Chest X-ray:
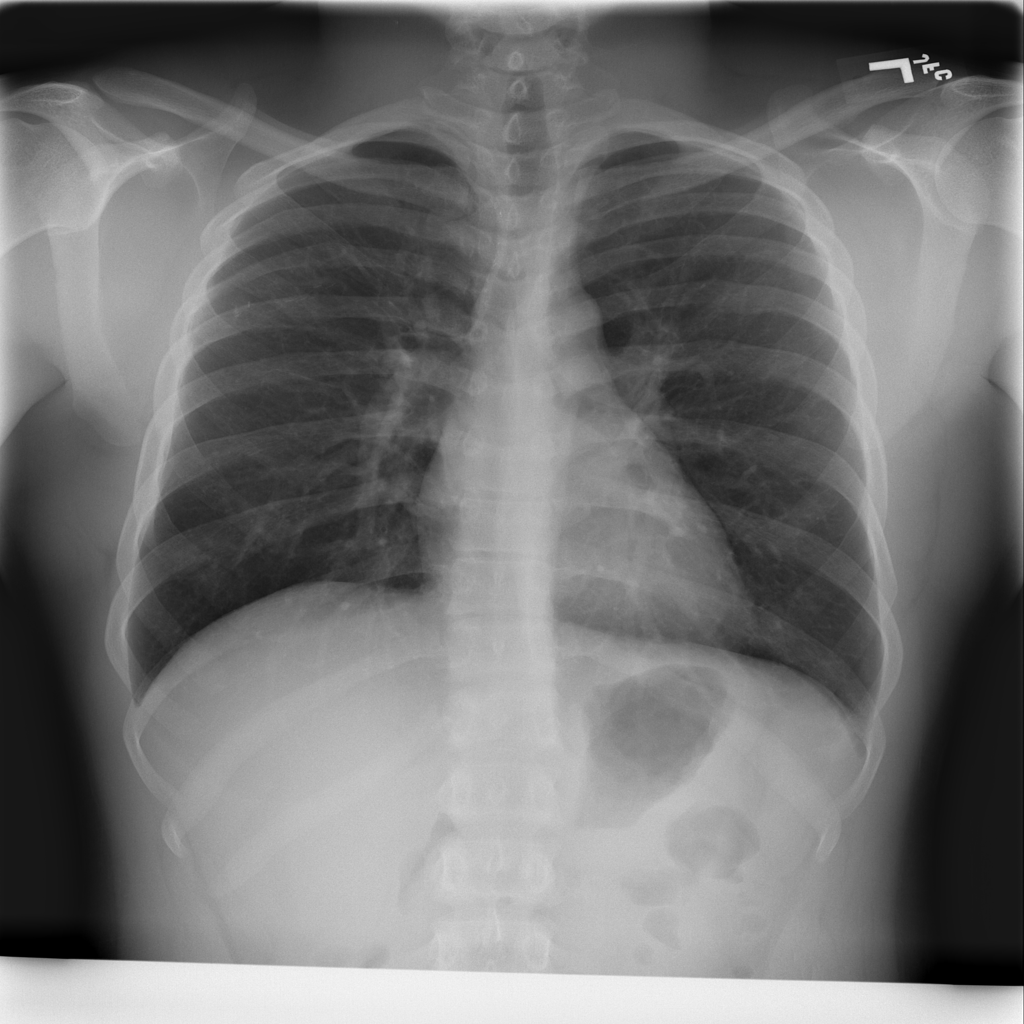
Findings: Fibrosis
No abnormal finding: no